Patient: sex M, age 57
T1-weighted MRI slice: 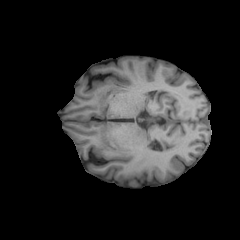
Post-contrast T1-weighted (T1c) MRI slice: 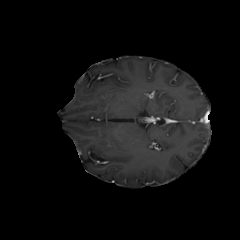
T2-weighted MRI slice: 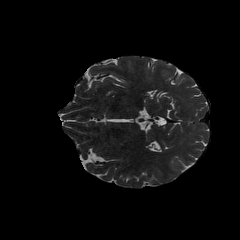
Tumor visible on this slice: no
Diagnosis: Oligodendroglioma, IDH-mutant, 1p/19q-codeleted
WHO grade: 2